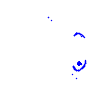
Particle: electron